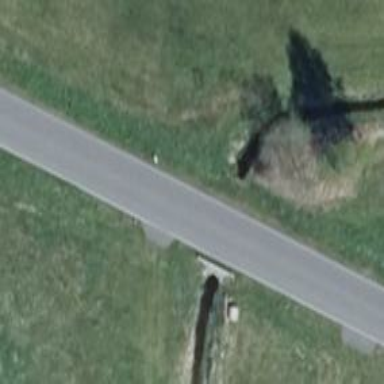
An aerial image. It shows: Culvert tunnel.